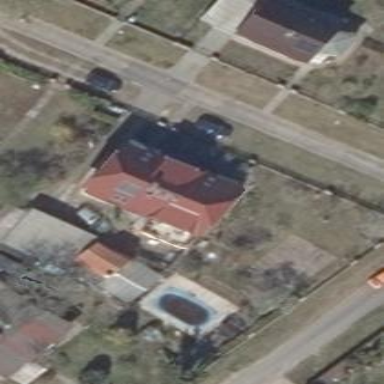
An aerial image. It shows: Detached building with half-hipped roof.